Interaction volume radius: 10 \u00c5
Interaction volume height: 25 \u00c5
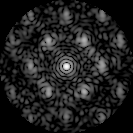
Disorder parameter: 0.5879